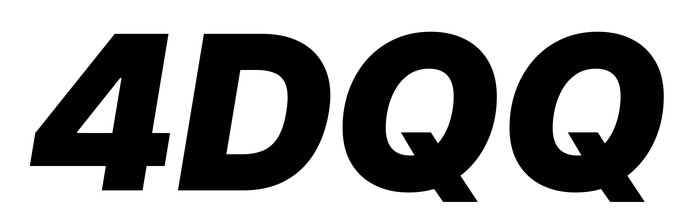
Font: Inter-Italic_Black_Italic